Question: I have a search bar and I am trying to embed a font awesome icon, however it does not seem to be getting wrapped within the container div
Here is an image which shows where the icon currently is and I want the search icon to go
Any help will be greatly appreciated, thank you

CSS:
'''
@import url("//maxcdn.bootstrapcdn.com/font-awesome/4.1.0/css/font-awesome.min.css");
.searchbar{
position:relative;
}
.searchbar input { text-indent: 32px;}
.searchbar .fa-search {
position: absolute;
top: 10px;
left: 10px;
color: #4f5b66;
}
.search_field {
min-width: 270px;
width: 65%;
height:40px;
font-size: 2em;
behavior: url(js/PIE.htc);
-webkit-border-radius: 5px;
-moz-border-radius: 5px;
border-radius: 5px;
margin-right: -4px;
margin-top: 10px;
float:right;
}
'''
HTML:
'''
<div class="searchbar">
<form method="GET" action="search.php" style= "padding: 1px; font-family: Tahoma, Geneva, sans-serif;">
<span class="fa fa-search fa-lg"></span>
<input type="text" name="search" class="search_field" value="<?php echo $_GET['search']; ?>" id="search" maxlength="20" />
<input type="hidden" name="start" value="0" />
<input type="hidden" name="limit" value="10" />
</form>
</div>
'''
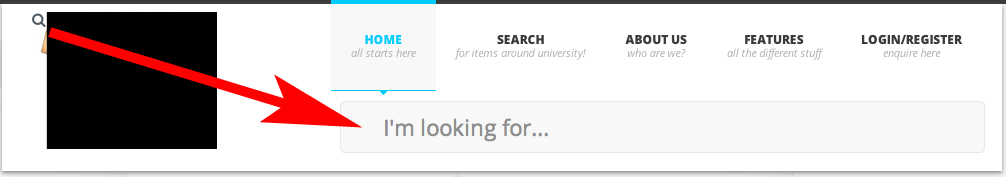
Answer: You should wrap your input on a div, position that DIV exactly where you want the text input to be, and then set the DIV to position relative. Also place your icon inside this DIV.
On another note, if you ICON is supposed to be clickable for submit purposes, dont use a span, either use a 'button' tag or an actual input-type:submit